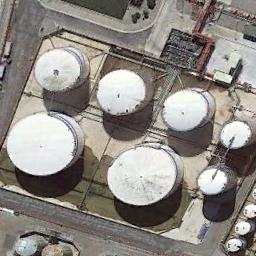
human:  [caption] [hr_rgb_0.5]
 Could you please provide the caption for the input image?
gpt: Two large storage tanks are under many smaller tanks .

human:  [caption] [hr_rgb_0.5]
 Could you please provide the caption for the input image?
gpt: There are seven storage tanks on this open lot, Two of which are five times as large as the smallest .

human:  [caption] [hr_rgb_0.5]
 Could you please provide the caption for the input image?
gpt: There are big and small white storage tanks occupies the bare area.

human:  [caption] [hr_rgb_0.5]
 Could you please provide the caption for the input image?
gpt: There are many differently sized storage tanks beside some pipe in the factory .

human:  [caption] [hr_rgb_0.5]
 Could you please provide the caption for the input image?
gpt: There are some white storage cylinders of different sizes .